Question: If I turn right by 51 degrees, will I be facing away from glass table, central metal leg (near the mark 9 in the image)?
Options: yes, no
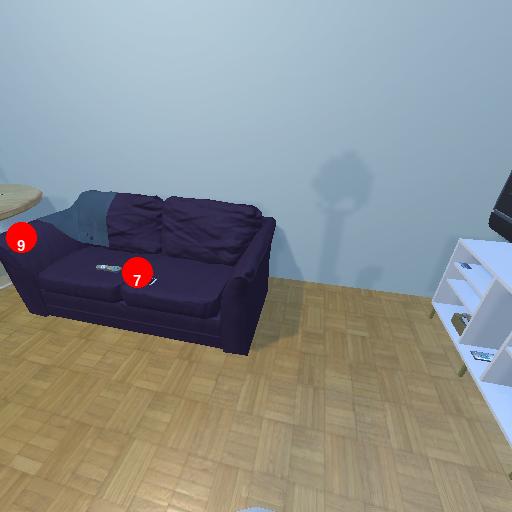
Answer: yes